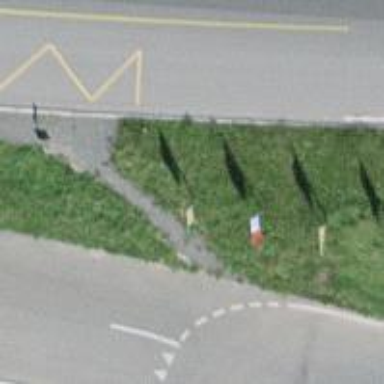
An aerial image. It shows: Flagpole which is man-made.